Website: home-depot
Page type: payment
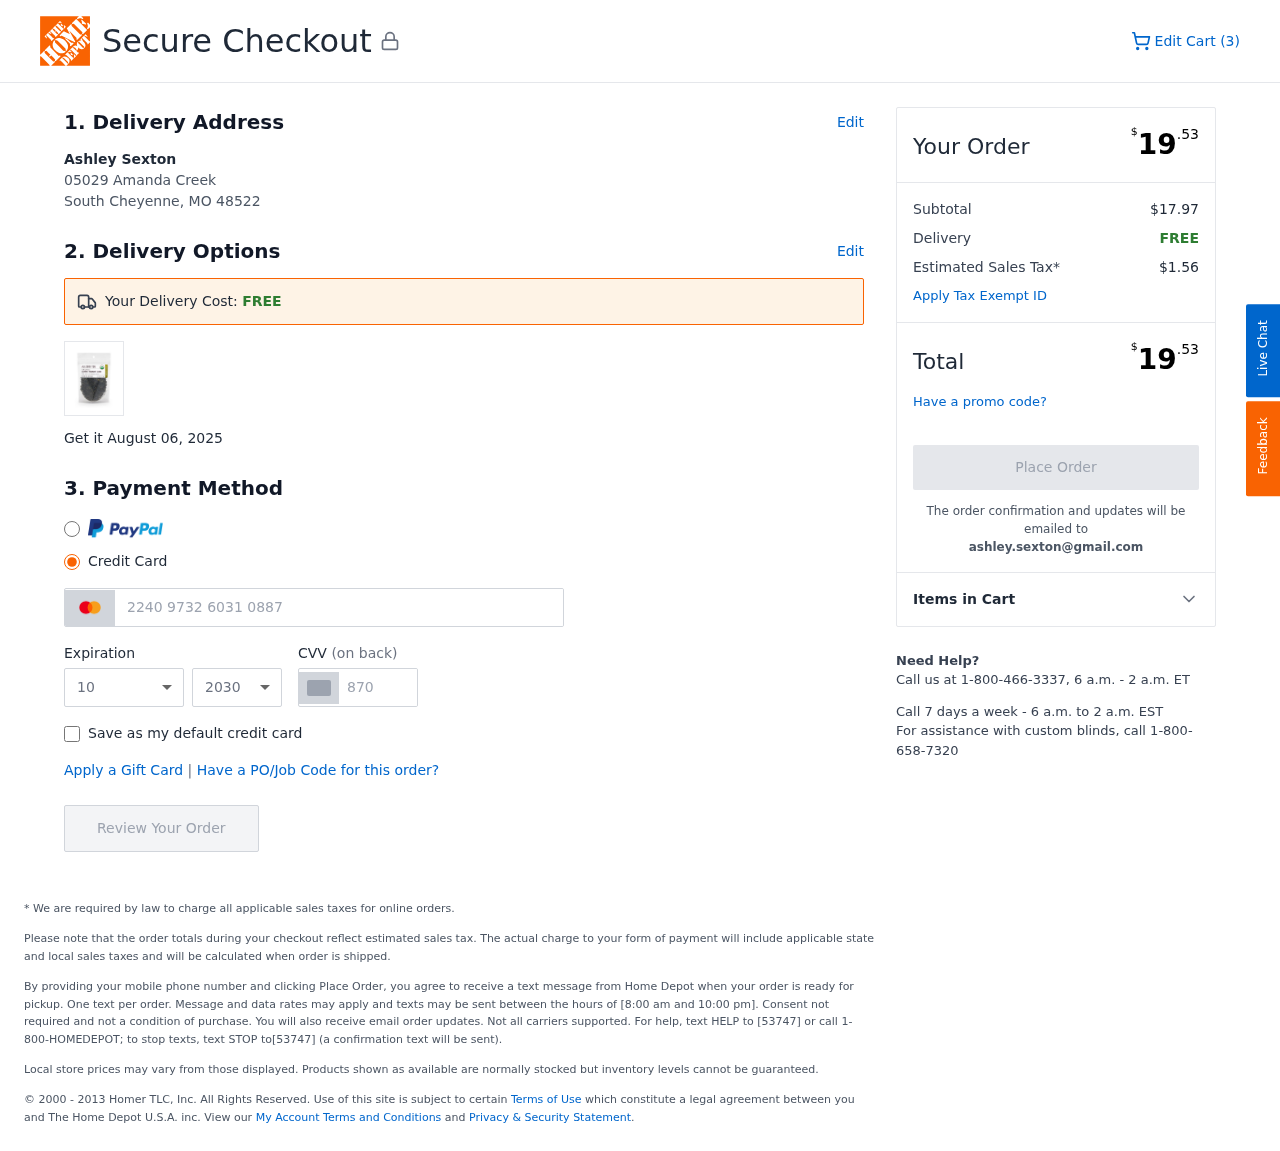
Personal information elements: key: PII_CARD_CVV
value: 870
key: PII_CARD_EXPIRY_MONTH
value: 10
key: PII_CARD_EXPIRY_YEAR
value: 30
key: PII_CARD_NUMBER
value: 2240 9732 6031 0887
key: PII_CITY_STATE_ZIP
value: South Cheyenne, MO 48522
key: PII_EMAIL
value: ashley.sexton@gmail.com
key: PII_FULLNAME
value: Ashley Sexton
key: PII_STREET
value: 05029 Amanda Creek
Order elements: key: ORDER_NUM_ITEMS
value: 3
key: ORDER_DELIVERY_DATE
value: August 06, 2025
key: ORDER_TOTAL
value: $19.53
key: ORDER_SUBTOTAL
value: $17.97
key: ORDER_SHIPPING_COST
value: FREE
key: ORDER_TAX
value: $1.56